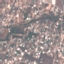
Land use / land cover class: Residential